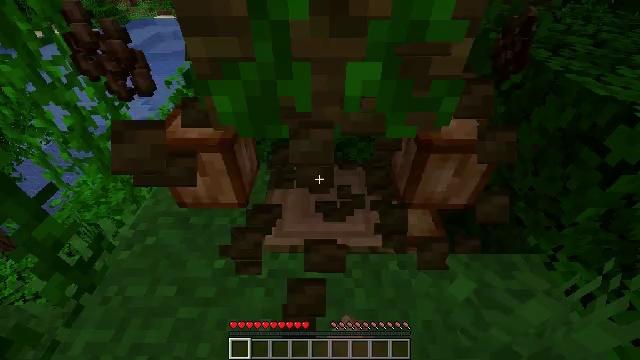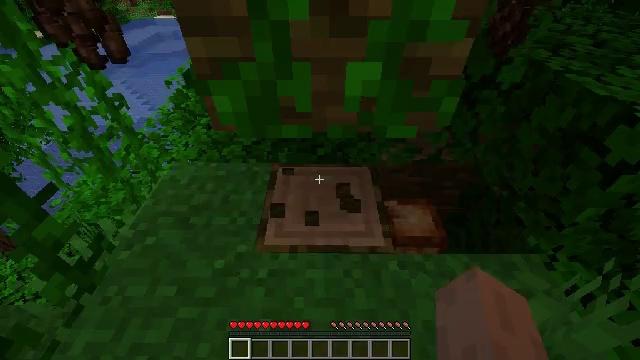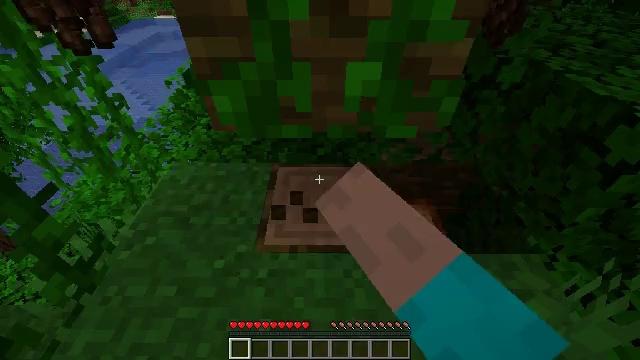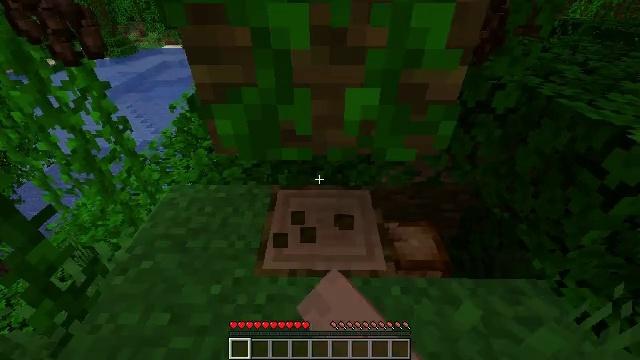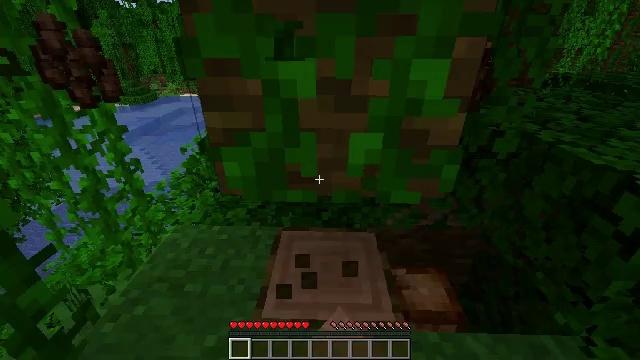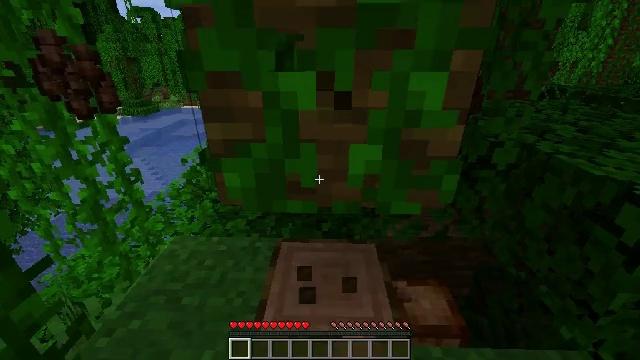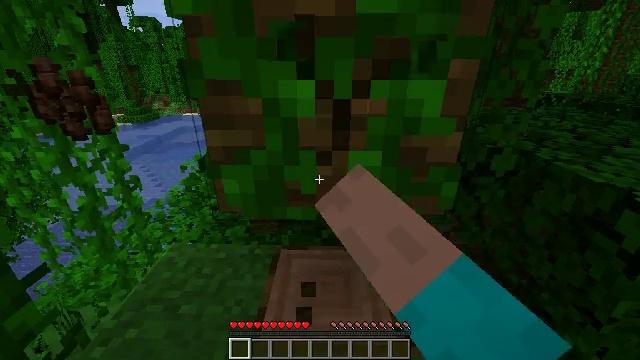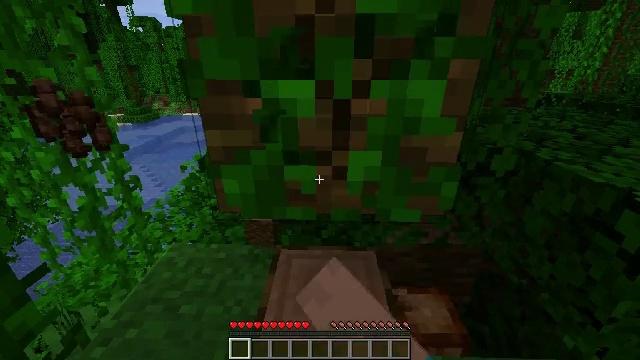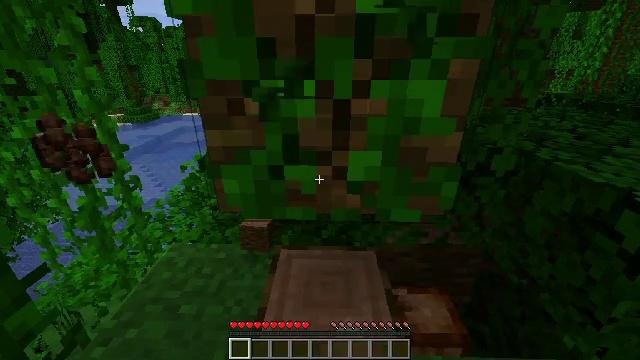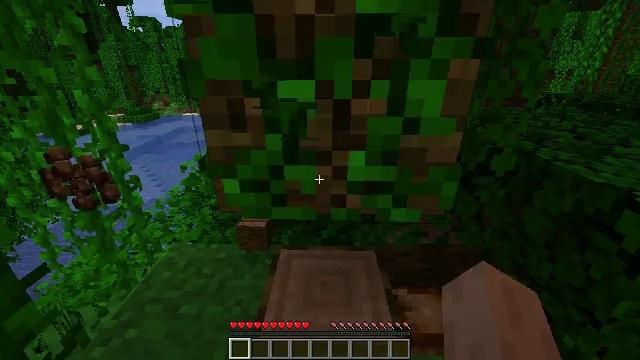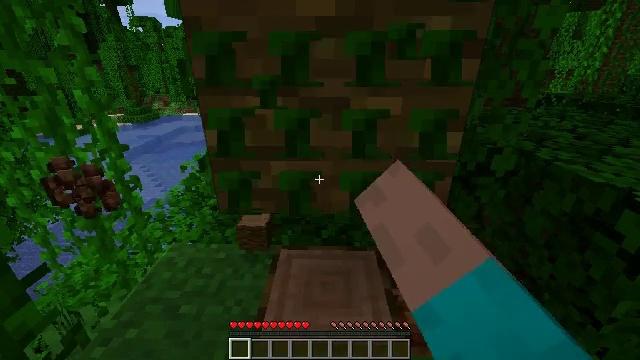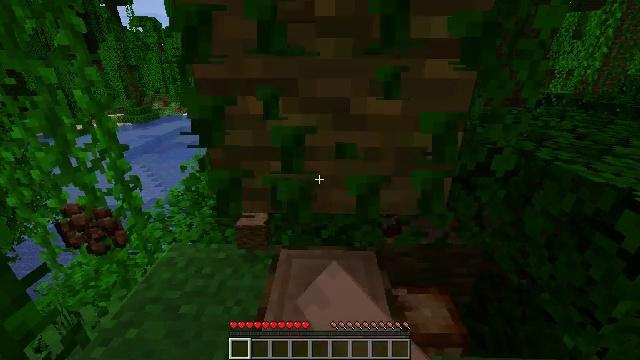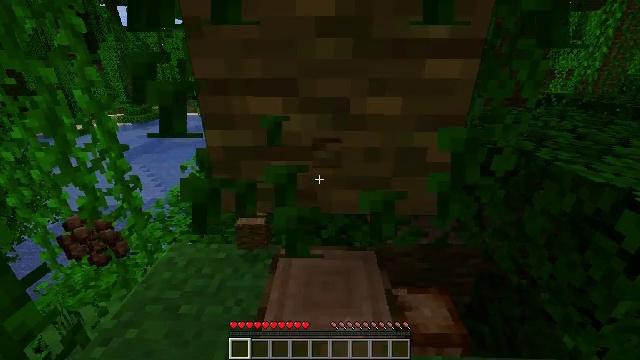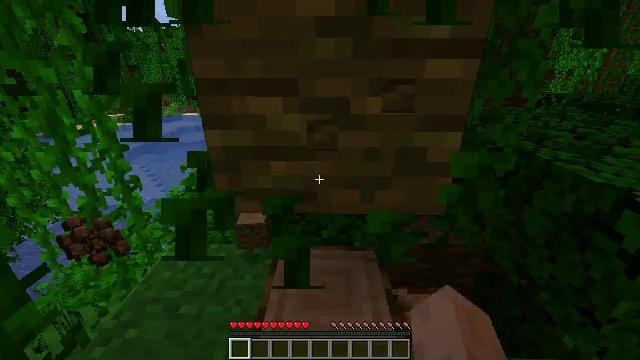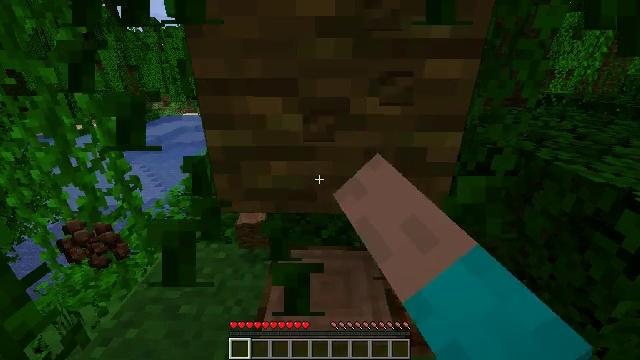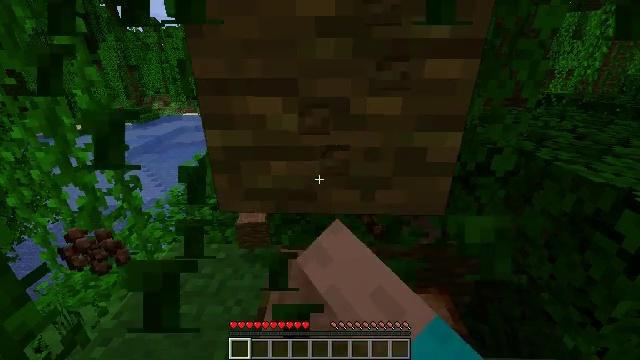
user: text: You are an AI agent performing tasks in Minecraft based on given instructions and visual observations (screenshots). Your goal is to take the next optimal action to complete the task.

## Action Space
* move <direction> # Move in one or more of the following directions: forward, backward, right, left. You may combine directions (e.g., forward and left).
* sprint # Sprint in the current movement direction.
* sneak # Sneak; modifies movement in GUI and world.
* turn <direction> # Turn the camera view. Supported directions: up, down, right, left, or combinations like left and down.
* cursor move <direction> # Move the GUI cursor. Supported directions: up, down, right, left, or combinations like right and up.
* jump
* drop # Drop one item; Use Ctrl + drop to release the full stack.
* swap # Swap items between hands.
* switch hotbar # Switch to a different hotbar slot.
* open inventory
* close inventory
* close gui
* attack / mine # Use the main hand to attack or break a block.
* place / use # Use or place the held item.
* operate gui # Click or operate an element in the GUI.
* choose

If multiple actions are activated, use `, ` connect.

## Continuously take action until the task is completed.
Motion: motion action
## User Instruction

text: Retrieve vines from walls or cliffs.
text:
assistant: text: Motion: attack / mine
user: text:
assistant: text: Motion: attack / mine
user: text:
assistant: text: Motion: turn up, attack / mine
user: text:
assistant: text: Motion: turn left and up, attack / mine
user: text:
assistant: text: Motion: turn up, attack / mine
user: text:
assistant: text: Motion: turn up, attack / mine
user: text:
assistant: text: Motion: attack / mine
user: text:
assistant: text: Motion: attack / mine
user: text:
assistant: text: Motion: attack / mine
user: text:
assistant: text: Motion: attack / mine
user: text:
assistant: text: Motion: attack / mine
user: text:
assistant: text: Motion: attack / mine
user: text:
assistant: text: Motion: attack / mine
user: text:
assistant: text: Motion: attack / mine
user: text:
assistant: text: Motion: attack / mine
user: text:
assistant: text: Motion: attack / mine